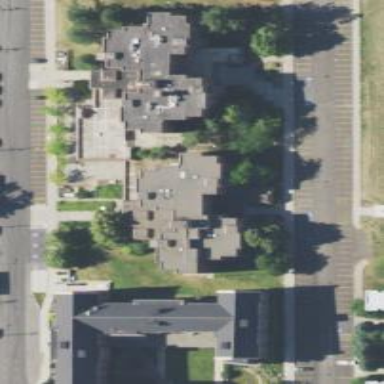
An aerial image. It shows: Dormitory building.